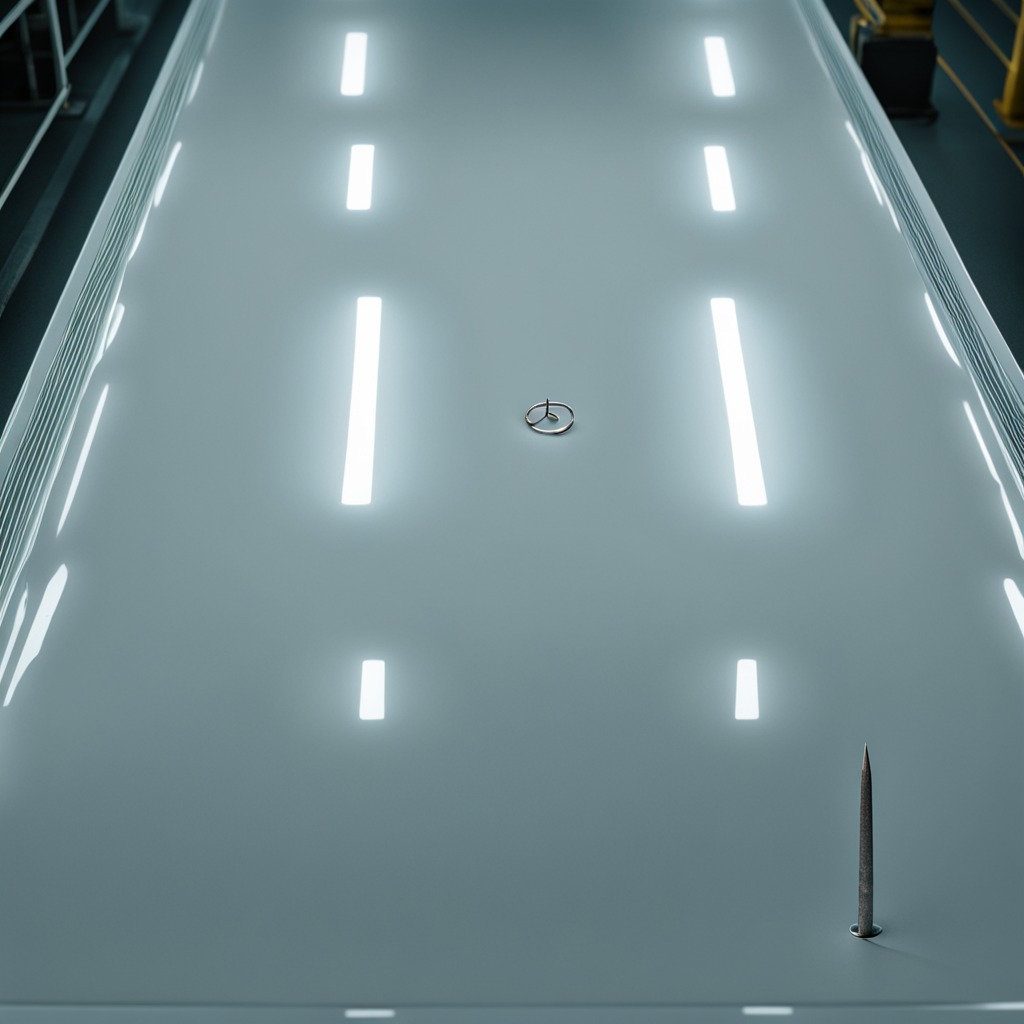
A nail lying on a high-gloss table in a ship maintenance bay industrial lighting.